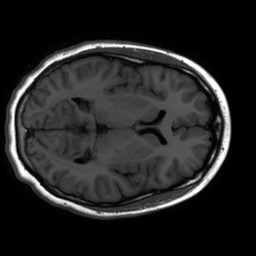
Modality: inplaneT1
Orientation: axial
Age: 18
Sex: female
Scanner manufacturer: ge
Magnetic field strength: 3 T
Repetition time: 2.297 s
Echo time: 0.02273 s